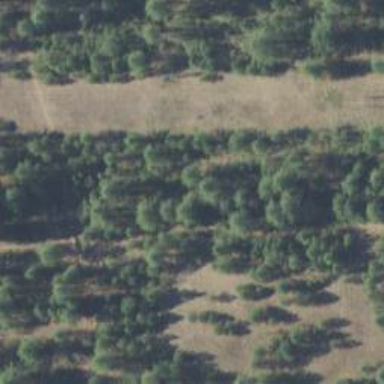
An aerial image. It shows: Path with excellent visibility for trail.